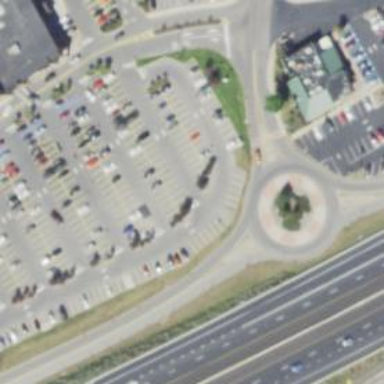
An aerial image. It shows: Secondary road around roundabout.